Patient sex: F
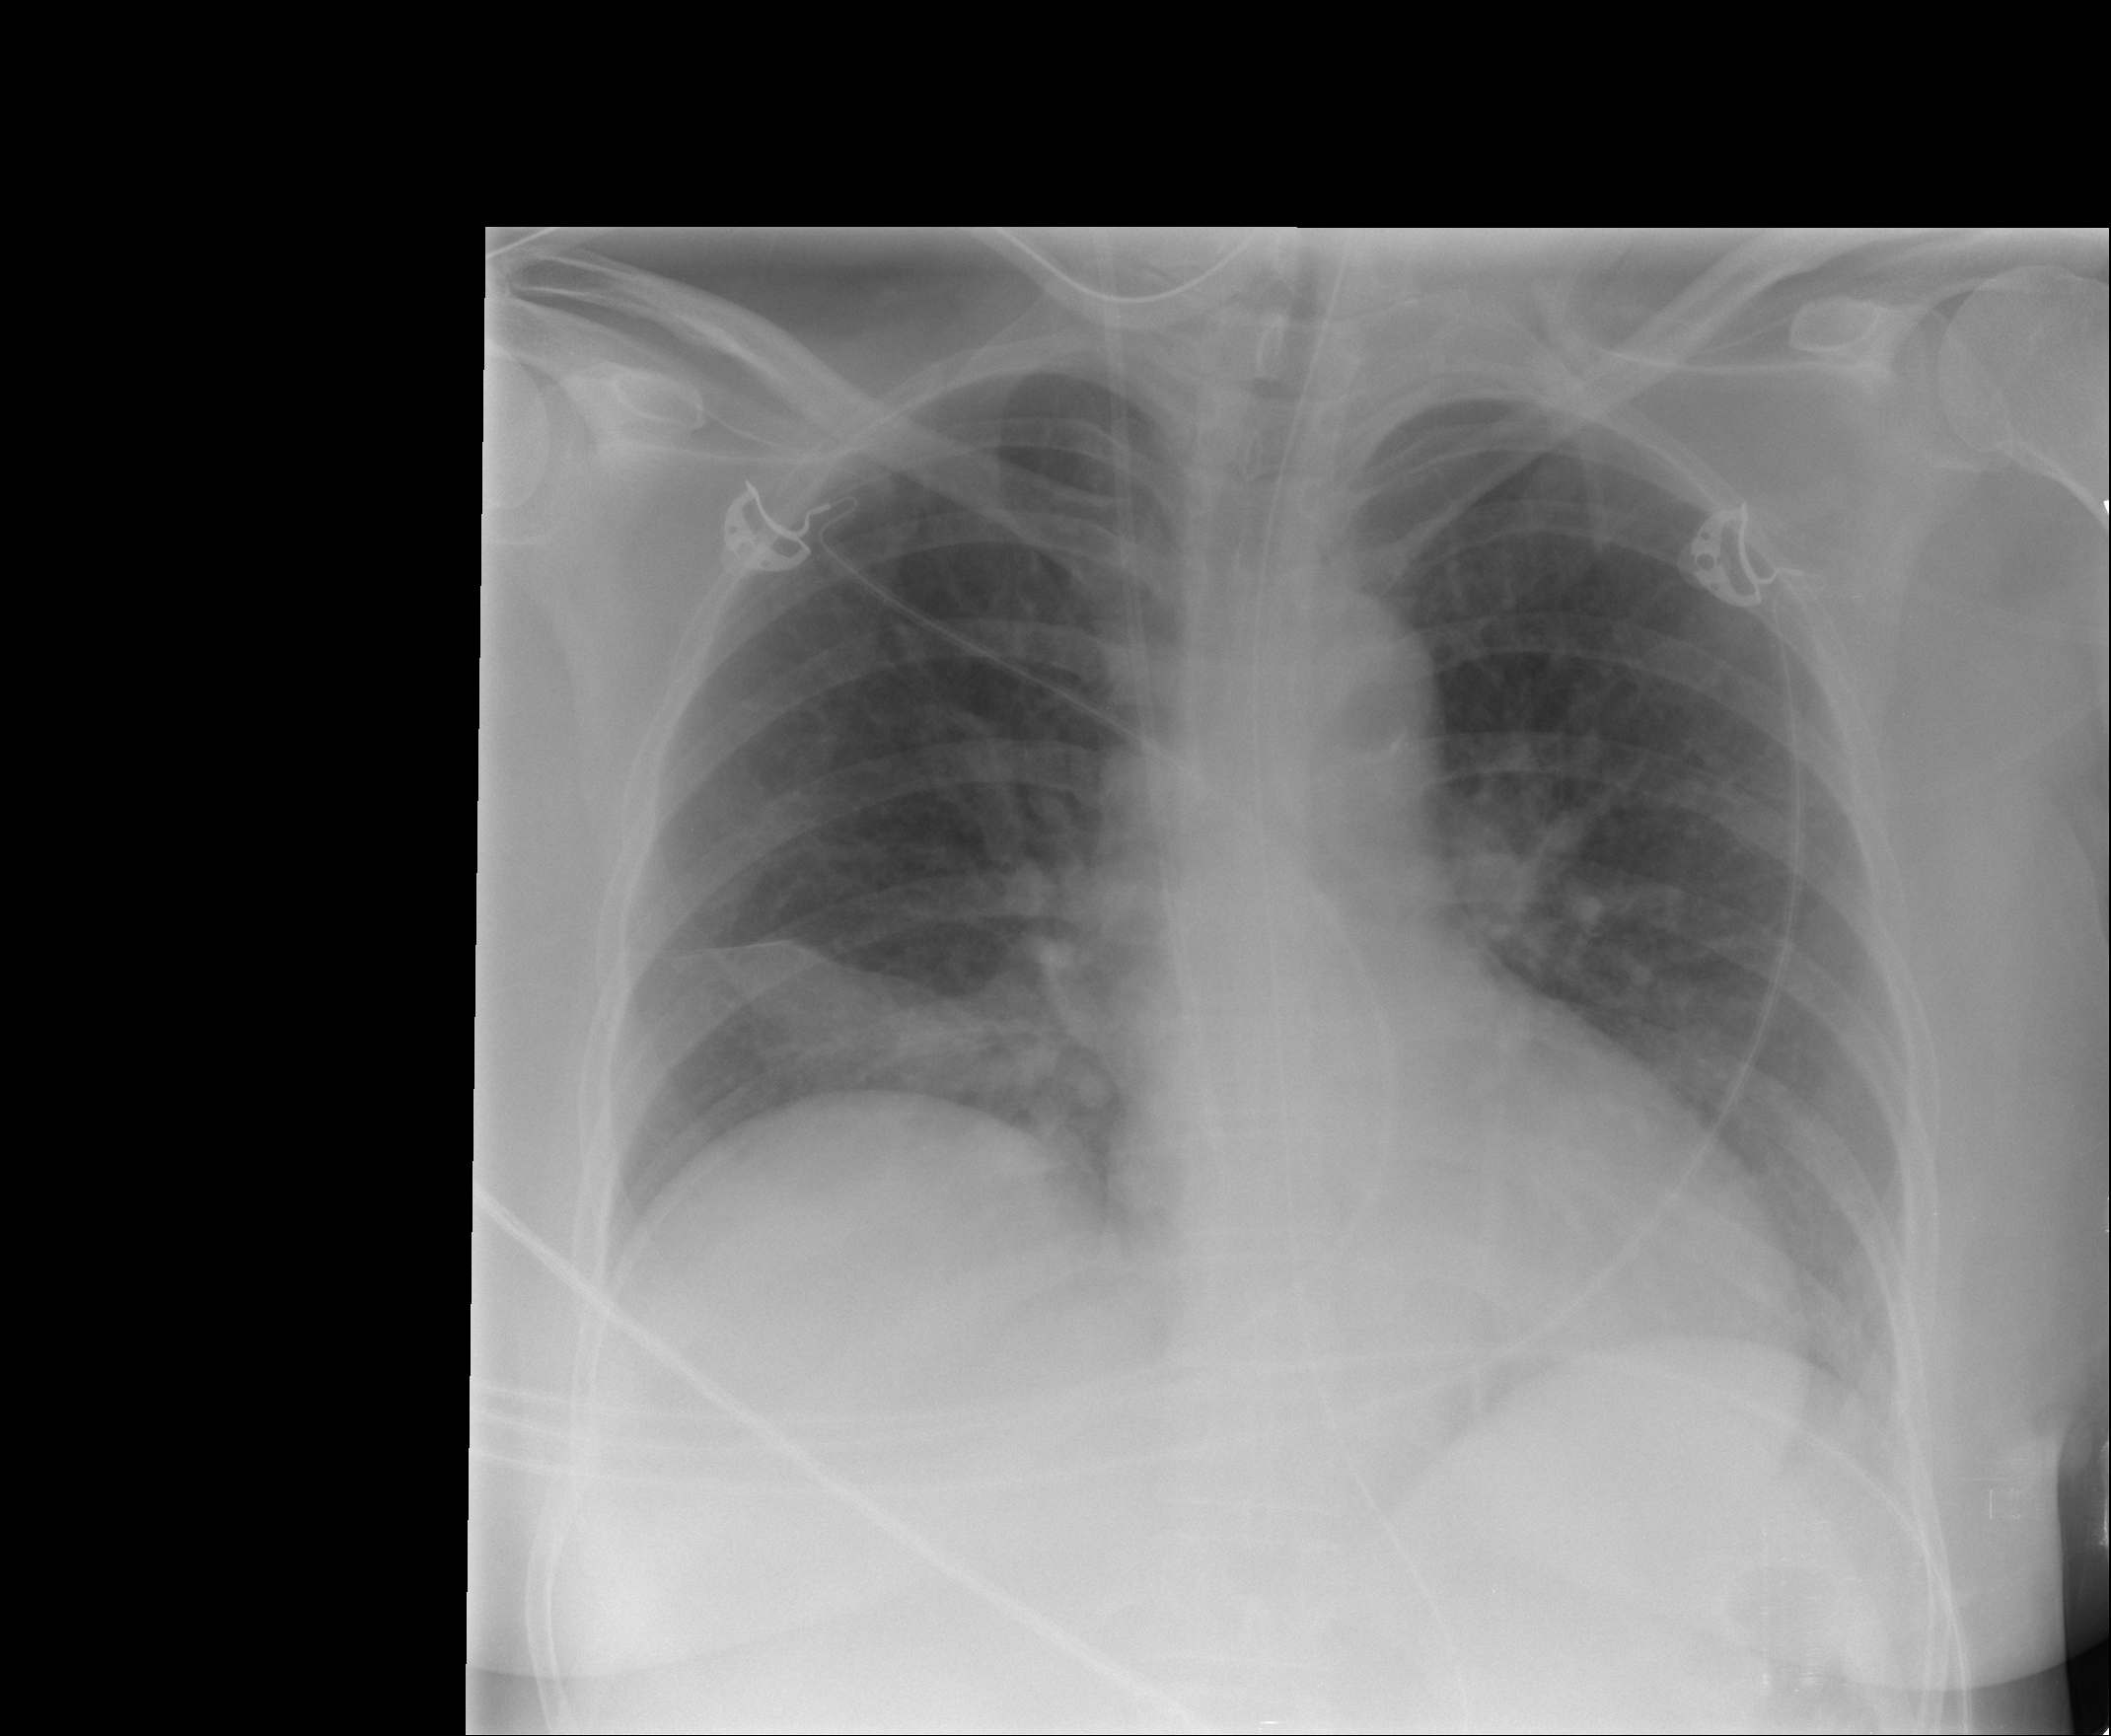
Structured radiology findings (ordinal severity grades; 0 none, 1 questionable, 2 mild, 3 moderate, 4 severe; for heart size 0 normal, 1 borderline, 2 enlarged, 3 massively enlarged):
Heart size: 0
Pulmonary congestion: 0
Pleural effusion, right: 0
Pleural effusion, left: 0
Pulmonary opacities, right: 0
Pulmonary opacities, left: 0
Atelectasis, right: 1
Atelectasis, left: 0